Interaction volume radius: 5 \u00c5
Interaction volume height: 10 \u00c5
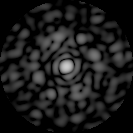
Disorder parameter: 0.8962